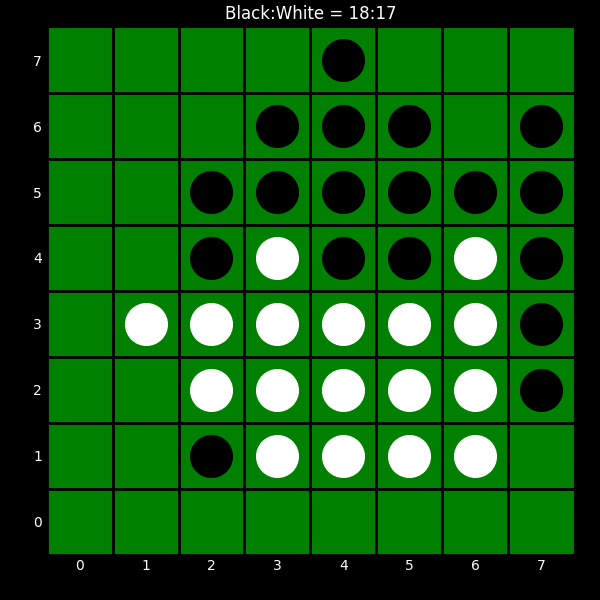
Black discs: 18
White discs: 17